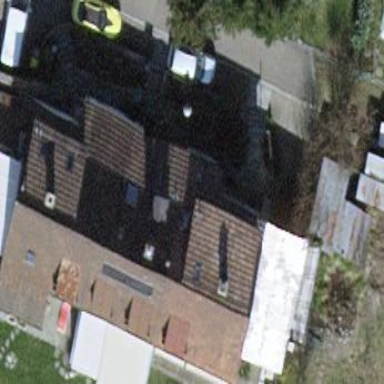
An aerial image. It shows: Building with tile roof.